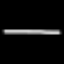
Label: line